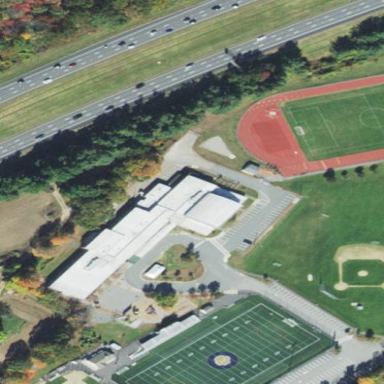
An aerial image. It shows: School building.